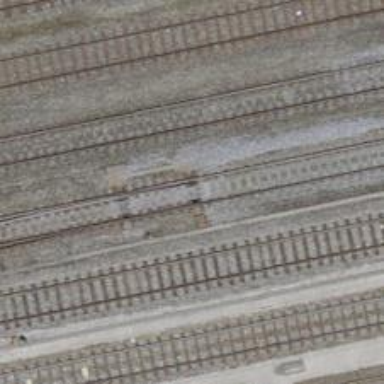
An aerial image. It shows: Single-track railway with electrified contact lines.